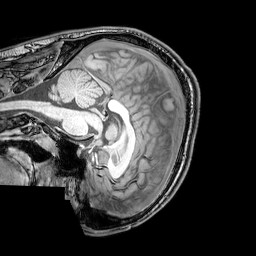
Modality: T1w
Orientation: sagittal
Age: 24
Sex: male
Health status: healthy
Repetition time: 0.081 s
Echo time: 0.037 s